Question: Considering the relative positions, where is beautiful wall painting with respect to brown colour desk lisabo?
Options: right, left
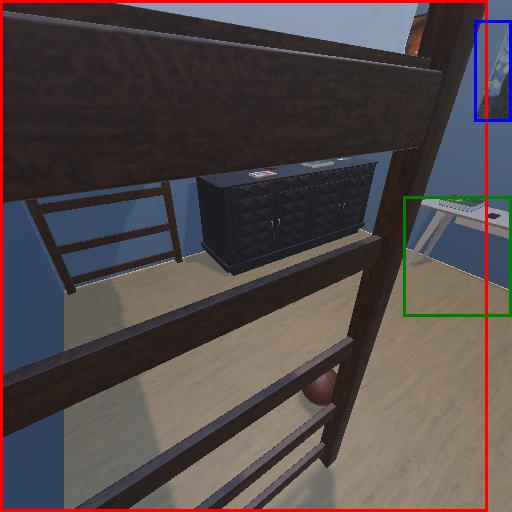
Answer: right